Question: I'm creating a search form in my WindowsForm application:
'''
public partial class SearchForm<T>()
{
....
}
'''
i want in run-time create some Controls based on 'T' property types,
for example if 'T' is 'Order':
'''
public class Order
{
public string OrderNumber {get; set;}
public decimal OrderWeight {get; set;}
}
'''
the search form will be something like this:

for 'string' properties i want have one 'TextBox', and for numeric properties, 2 'Control'(one for From, and another for To)
also i want to put the user selected conditions in a 'predicate' variable:
'''
Func<T, bool> predicate;
'''
for example
'''
predicate = t => t.OrderNumber.Contains("ORDER-01") &&
t.OrderWeight >= 100 &&
t.OrderWeight <= 200;
'''
my questions are
1. how can i get all properties of a <T> type?
2. how can i create this predicate dynamically(attach conditions to each other dynamically)?
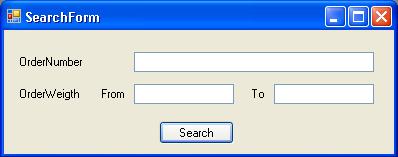
Answer: To get the properties of a type, you could rely on reflection. See <URL>
And from there you can using expression trees to build dynamic predicate. See <URL>
But I would suggest having a simpler (but involves more typing) approach.
Have an interface that should be implemented by all your 'T's. Something like:
'''
public interface Searchable
{
IEnumerable<ParamInfo> Params { get; }
Func<string, decimal, decimal, bool> Predicate { get; }
}
'''
And a 'ParamInfo' class:
'''
public class ParamInfo
{
public string LabelText { get; private set; }
public Type EditControl { get; private set; }
public Type DataType { get; private set; }
public object DefaultValue { get; private set; }
public bool Required { get; private set; }
//etc. basically a good info class the decides how to draw gui
}
'''
Your search form can then be
'''
public partial class SearchForm<T> where T : Searchable
{
....
}
'''
And poco:
'''
public class Order : Searchable
{
public string OrderNumber {get; set;}
public decimal OrderWeight {get; set;}
public IEnumerable<ParamInfo> Params
{
get
{
return new List<ParamInfo>
{
new ParamInfo(typeof(TextBox), typeof(string), "Enter value", true),
new ParamInfo(typeof(TextBox), typeof(decimal), 0, true),
new ParamInfo(typeof(TextBox), typeof(decimal), 0, true)
}
}
}
public Func<string, decimal, decimal, bool> Predicate
{
get
{
return (s, d1, d2) => OrderNumber.Contains(s)
&& OrderWeight >= d1
&& OrderWeight <= d2; //and so on, u get the idea.
}
}
'''
This gives a lot more flexibility. Instead of building predicate , you can directly attach predicates to 'ParamInfo' class in each of your 'T's. This is something we use in your project.